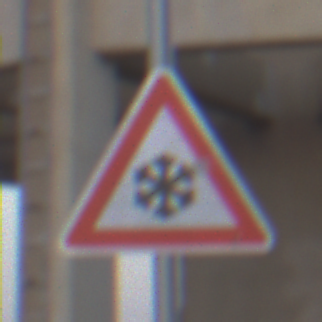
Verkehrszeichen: SchneeOderEisglaette
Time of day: SunriseSunset
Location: Outdoor (Suburban)
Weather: Clear
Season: NotSpecified
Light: Natural